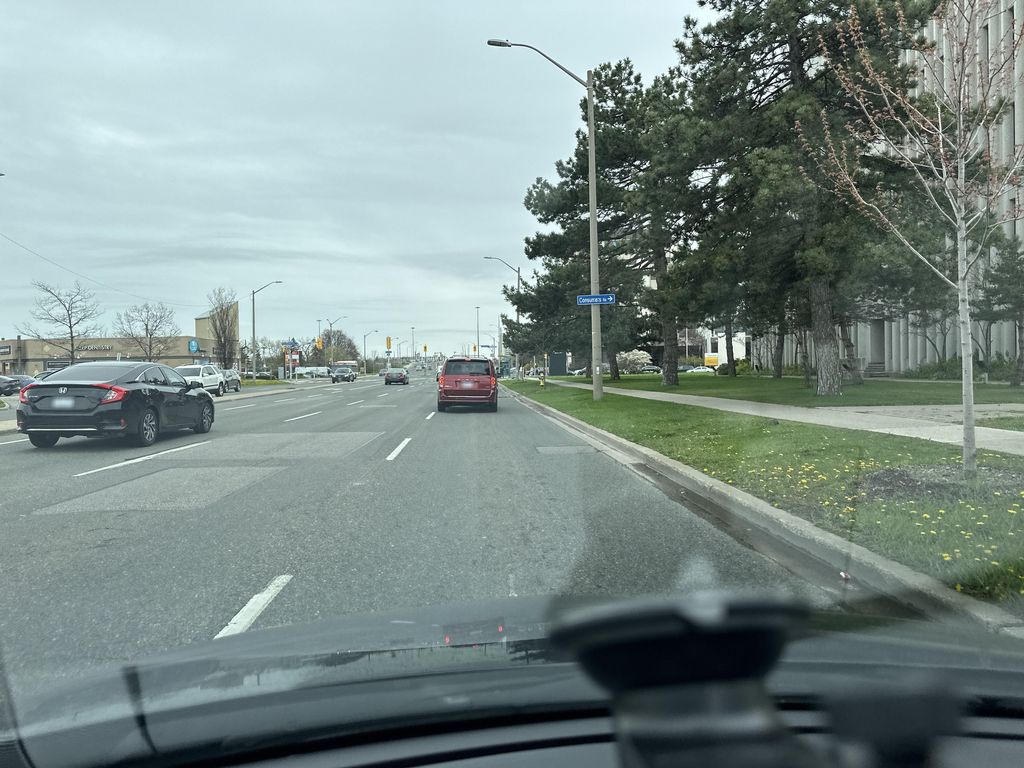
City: toronto